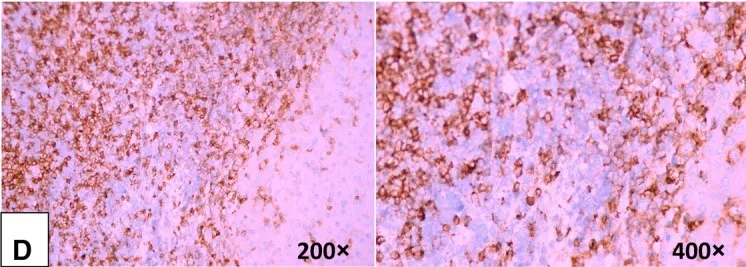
Microscopic findings of the liver confirming B-cell non-Hodgkin's lymphoma of MALT type. (D) Negative for CD5.
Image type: pathology (immunostaining)